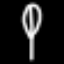
Label: leaf